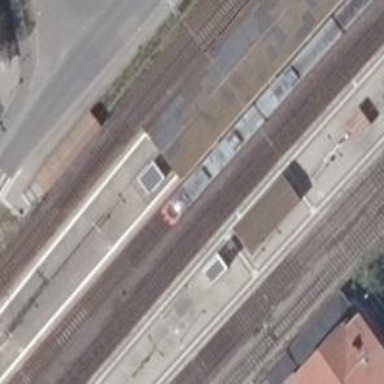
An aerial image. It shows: Close-up of railway platform edge.